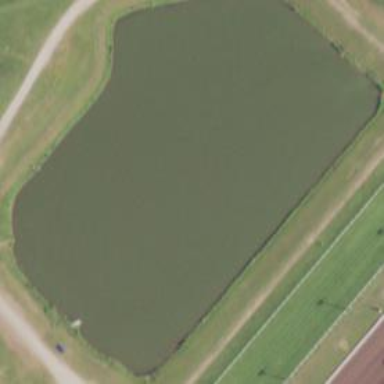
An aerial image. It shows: Pond surrounded by natural water.